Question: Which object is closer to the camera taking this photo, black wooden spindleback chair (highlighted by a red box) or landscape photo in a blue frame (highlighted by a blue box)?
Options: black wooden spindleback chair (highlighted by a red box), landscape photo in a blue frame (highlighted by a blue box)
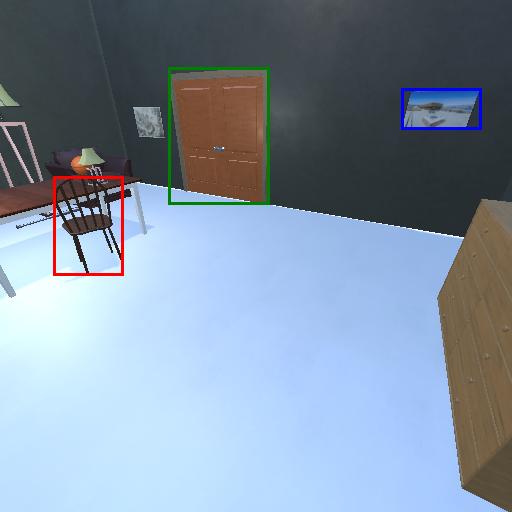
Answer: black wooden spindleback chair (highlighted by a red box)